Question: Count the number of objects in the diagram.
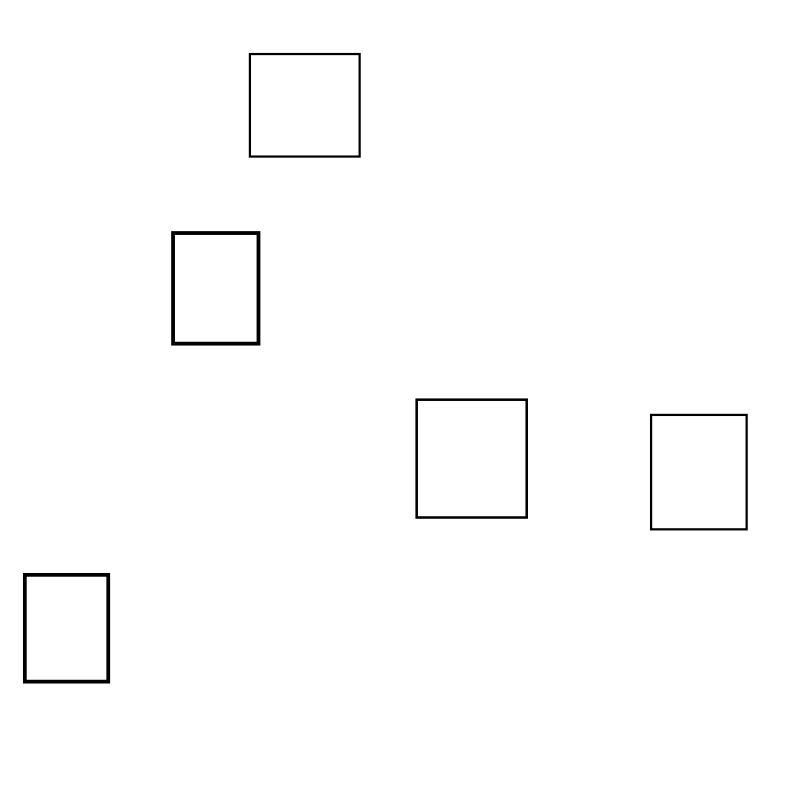
Answer: 5